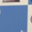
Piece: xx